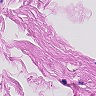
Metastatic tissue present: no